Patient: sex M, age 42
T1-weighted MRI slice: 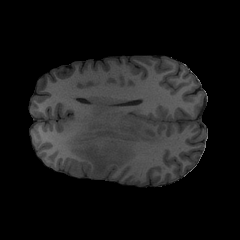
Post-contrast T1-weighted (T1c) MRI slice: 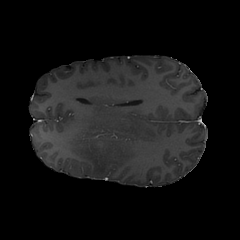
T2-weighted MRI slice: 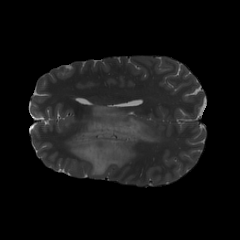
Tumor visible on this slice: yes
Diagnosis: Astrocytoma, IDH-mutant
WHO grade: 3